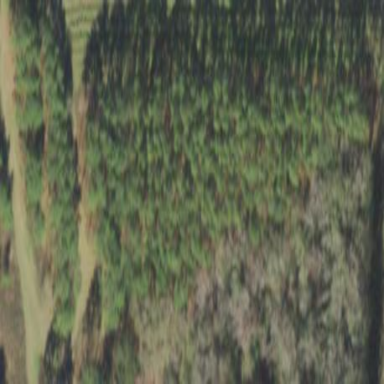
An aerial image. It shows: Forest area.